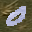
Label: 0